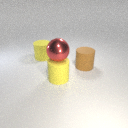
large yellow rubber cylinder to the left of large yellow rubber cylinder